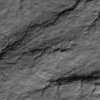
Label: not_dusty